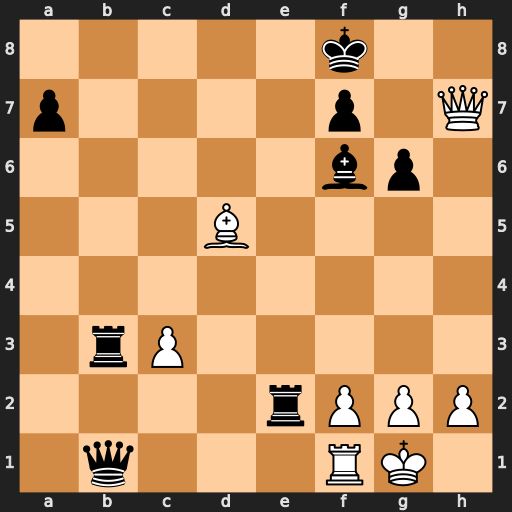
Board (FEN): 5k2/p4p1Q/5bp1/3B4/8/1rP5/4rPPP/1q3RK1
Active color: w
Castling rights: -
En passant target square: -
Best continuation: Qxf7#